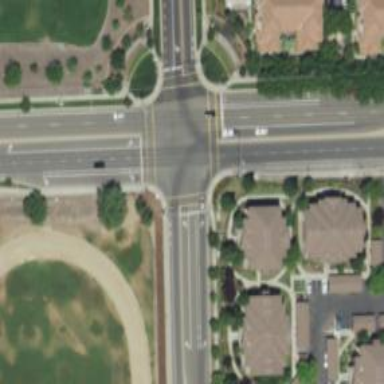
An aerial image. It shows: Crossing on the road.